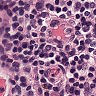
Metastatic tissue present: no